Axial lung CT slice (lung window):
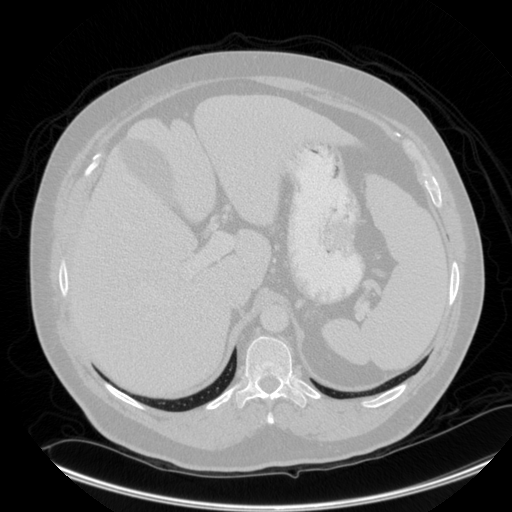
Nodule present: no